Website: home-depot
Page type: account-selection
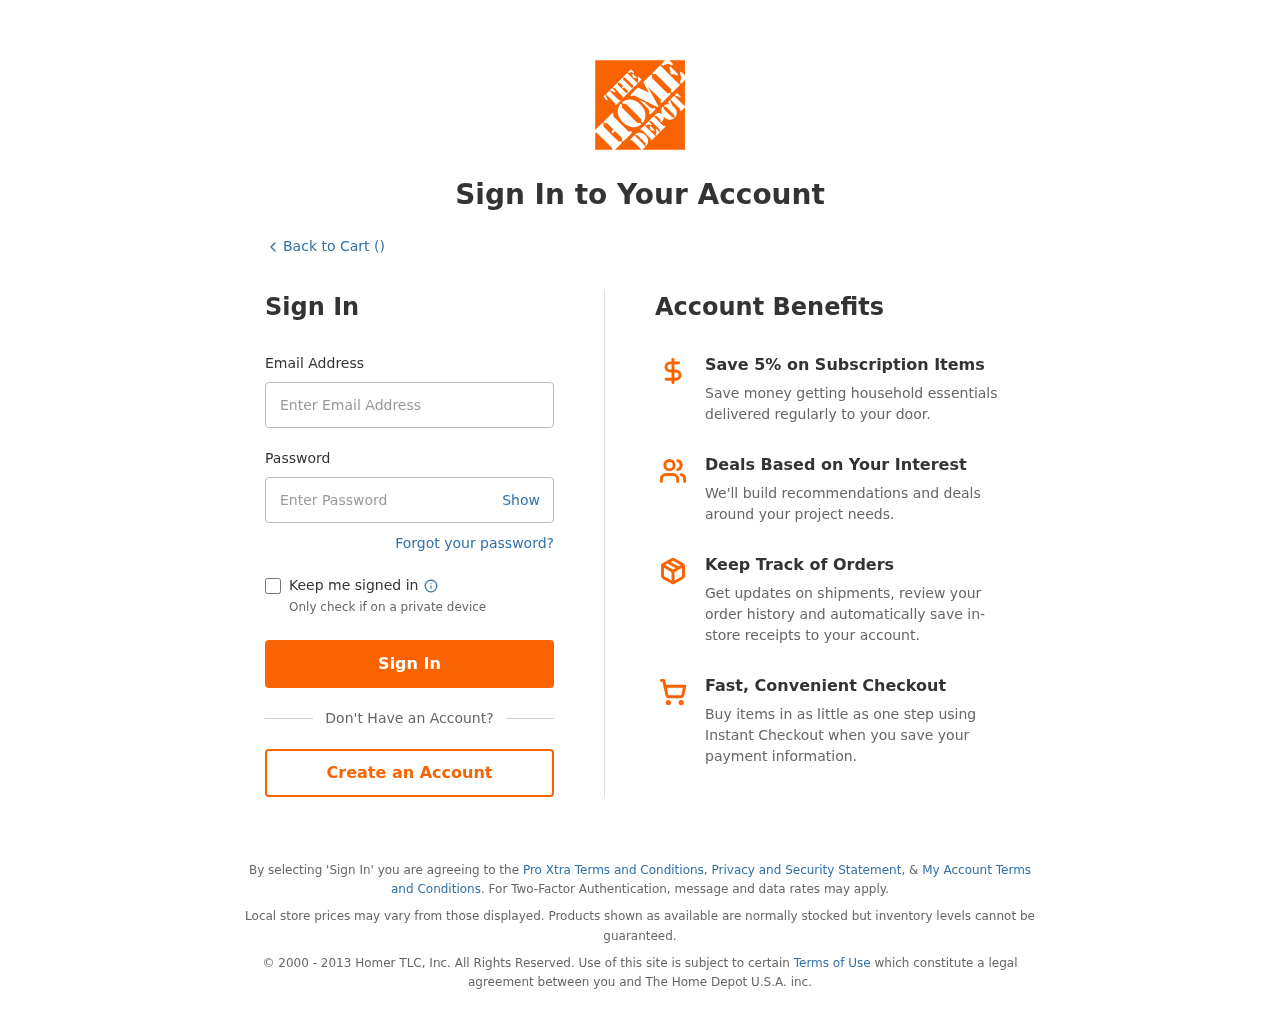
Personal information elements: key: PII_LOGIN_USERNAME
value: sara_herrera